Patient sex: F
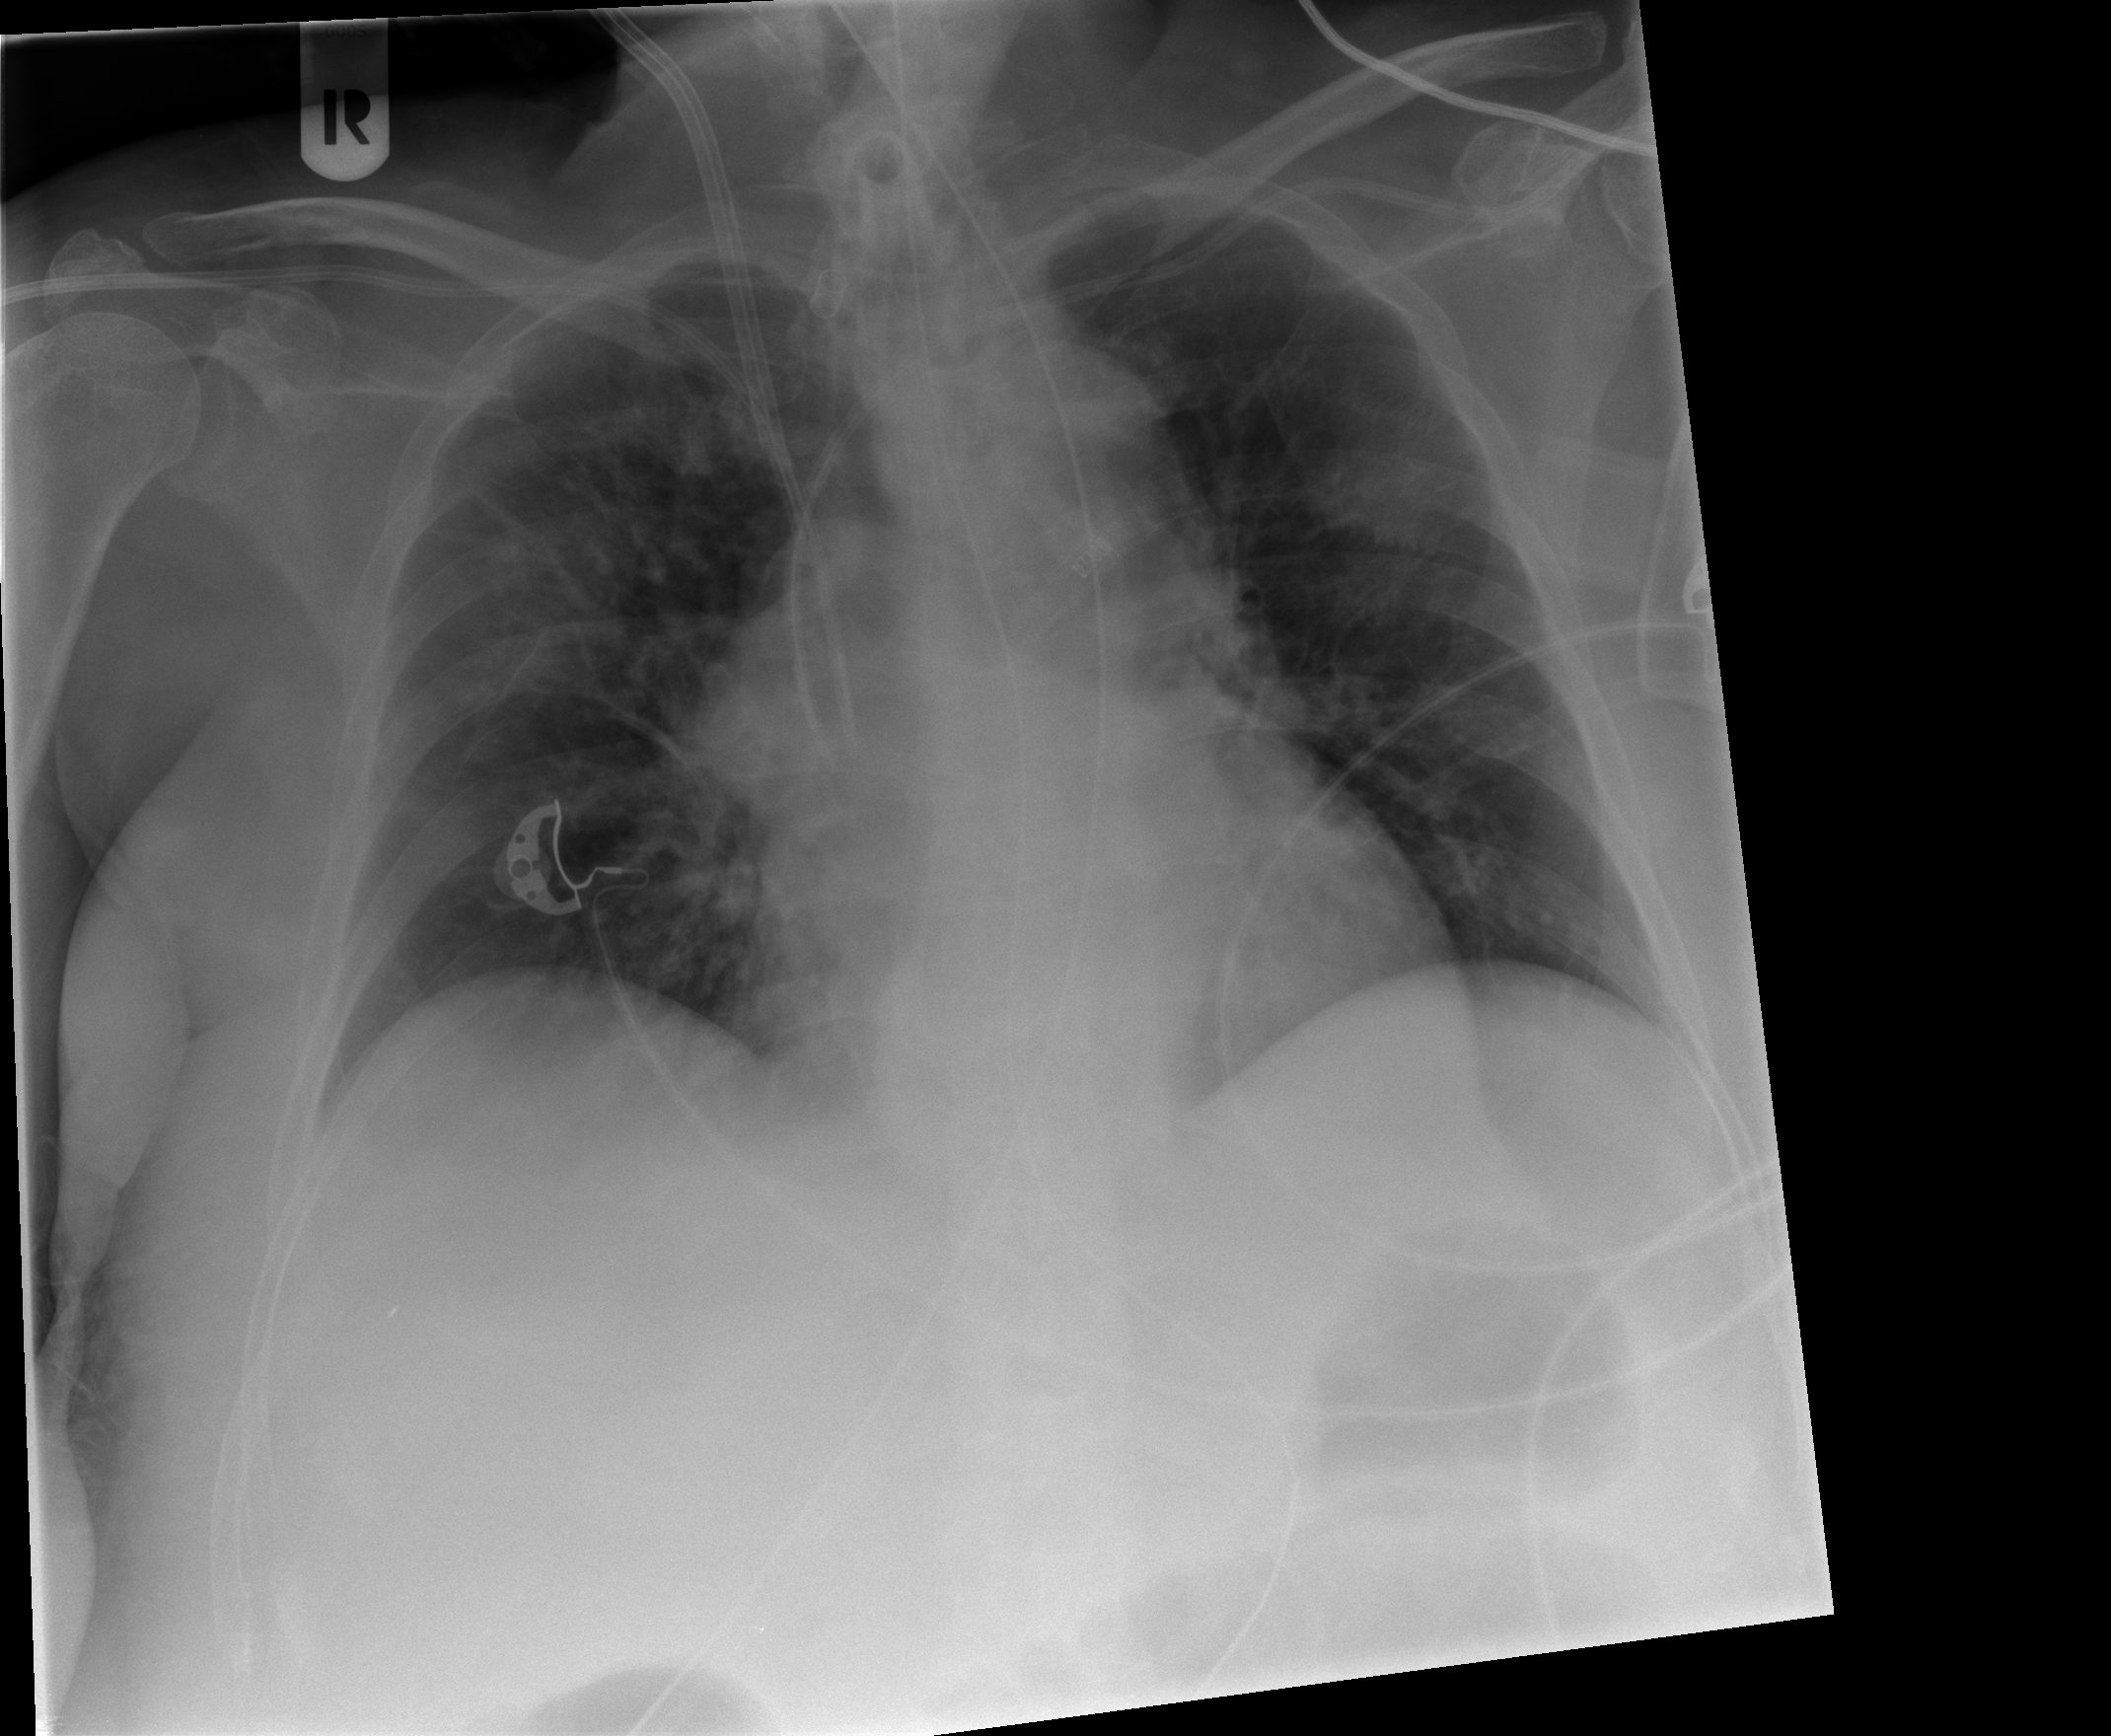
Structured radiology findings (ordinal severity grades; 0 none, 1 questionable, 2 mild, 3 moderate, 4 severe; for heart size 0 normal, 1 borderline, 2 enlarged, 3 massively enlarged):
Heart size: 0
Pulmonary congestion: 0
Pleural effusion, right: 0
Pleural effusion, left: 0
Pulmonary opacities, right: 2
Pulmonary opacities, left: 2
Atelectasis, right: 2
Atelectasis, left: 2